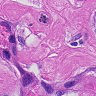
Metastatic tissue present: yes